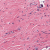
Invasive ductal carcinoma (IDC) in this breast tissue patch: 1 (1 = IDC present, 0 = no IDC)